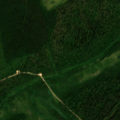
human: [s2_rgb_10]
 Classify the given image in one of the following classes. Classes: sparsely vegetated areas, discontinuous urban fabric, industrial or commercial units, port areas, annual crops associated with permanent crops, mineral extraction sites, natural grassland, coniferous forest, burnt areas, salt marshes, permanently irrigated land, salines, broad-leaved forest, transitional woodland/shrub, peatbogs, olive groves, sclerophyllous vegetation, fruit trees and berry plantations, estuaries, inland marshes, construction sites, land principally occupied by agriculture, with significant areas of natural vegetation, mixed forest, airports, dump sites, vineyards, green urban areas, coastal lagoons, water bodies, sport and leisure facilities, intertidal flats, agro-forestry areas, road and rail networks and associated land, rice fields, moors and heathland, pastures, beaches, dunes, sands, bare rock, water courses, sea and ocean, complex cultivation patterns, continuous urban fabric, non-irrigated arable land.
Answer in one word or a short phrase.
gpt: coniferous forest, peatbogs